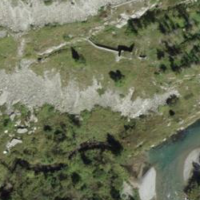
EUNIS habitat code: 48
Species observed at this site:
Carpodacus erythrinus